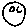
Label: smiley face